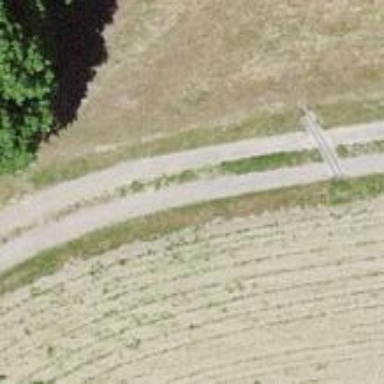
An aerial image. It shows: Unclassified road.